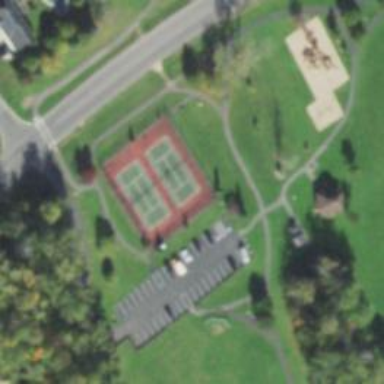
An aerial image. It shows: Tennis court on pitch.